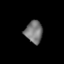
Tissue: lung
Cell type: T cells
Senescence score: 0.2069
Nuclear area (px): 380
Mean DAPI intensity: 119.789